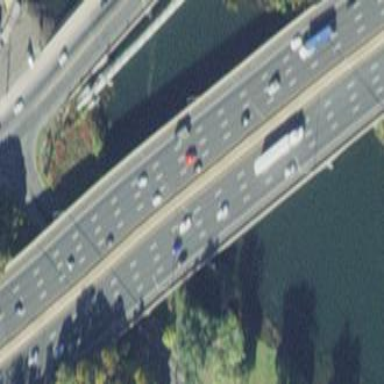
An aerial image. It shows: Man-made bridge.